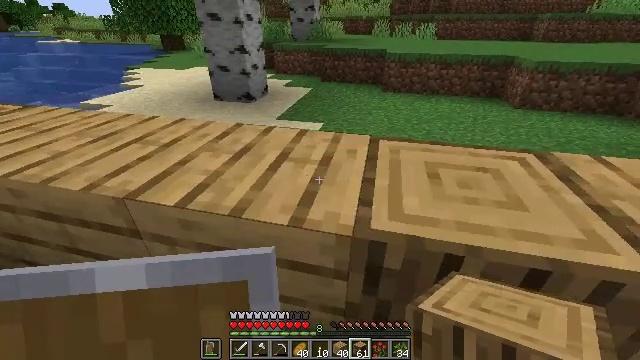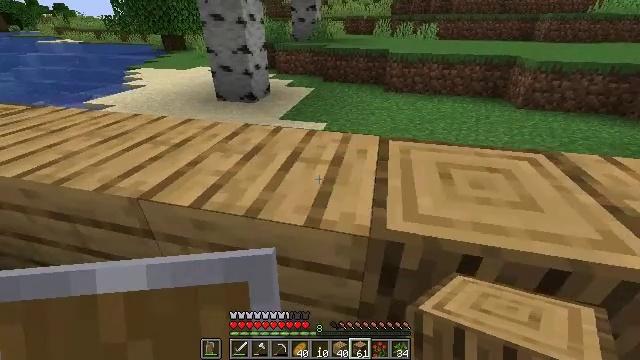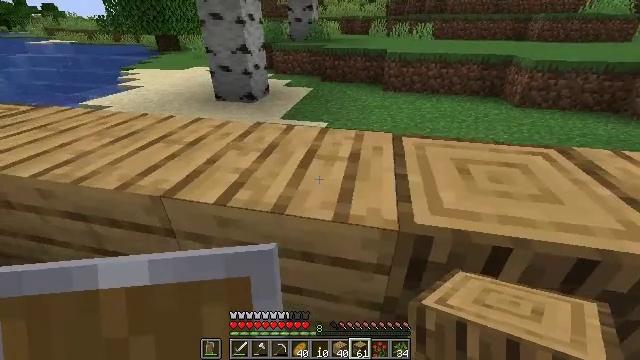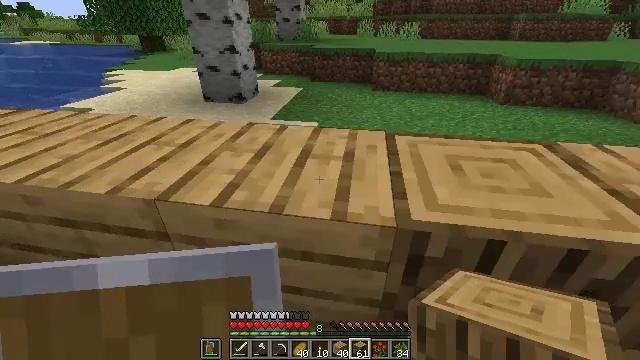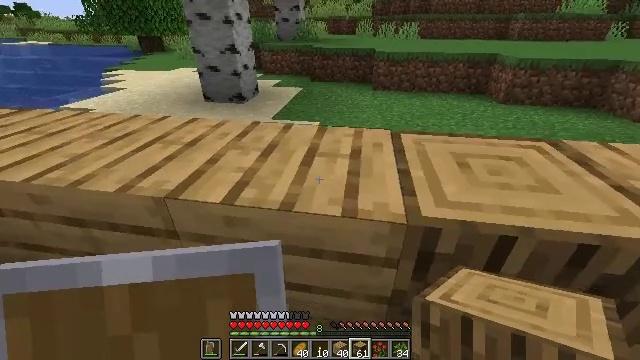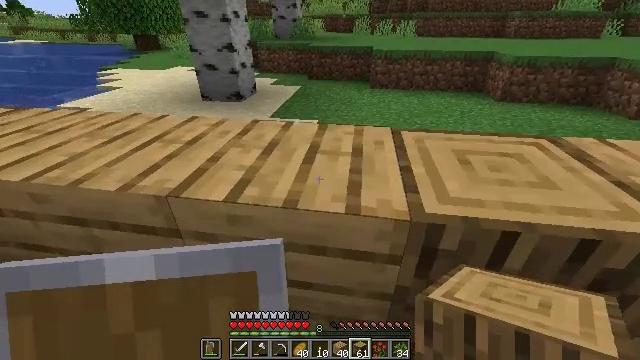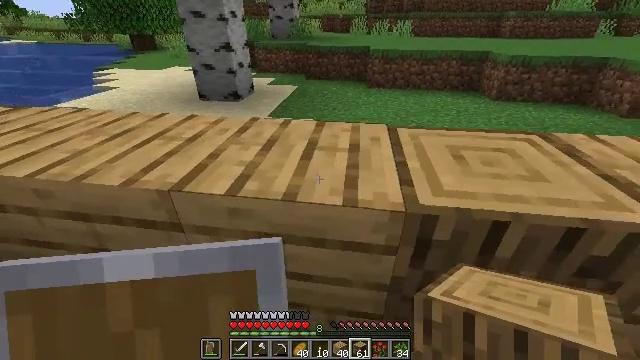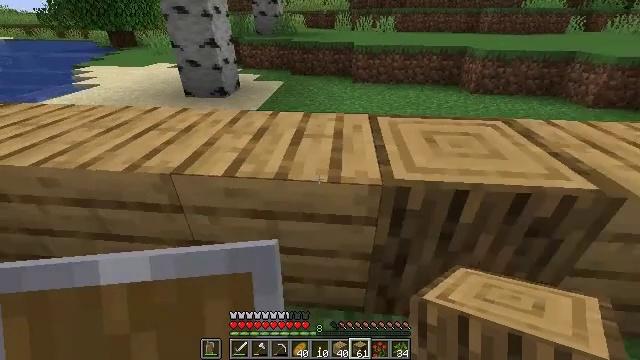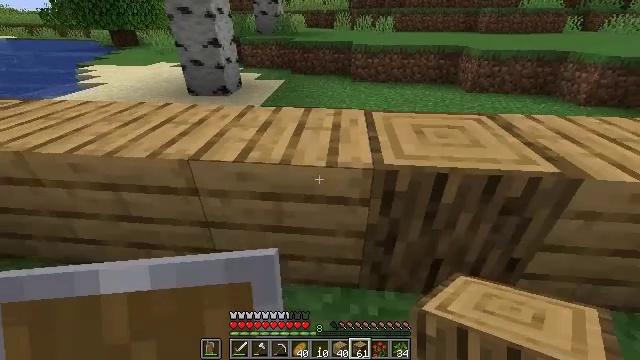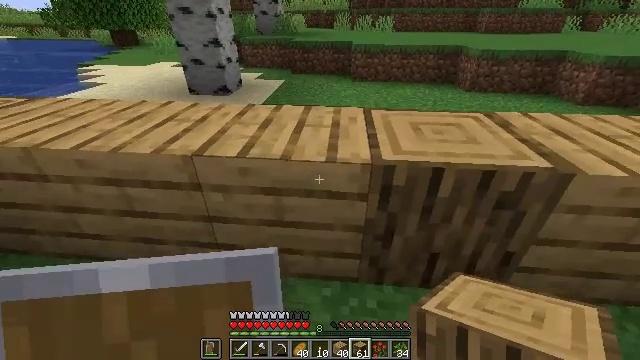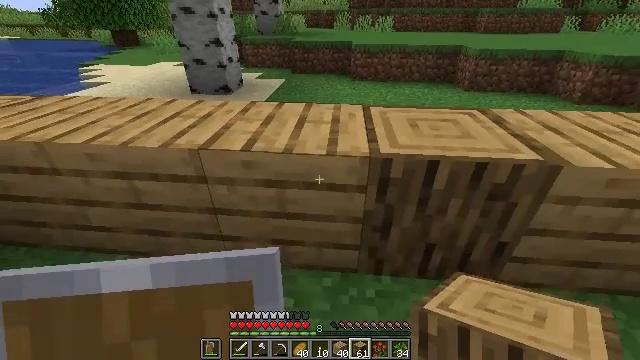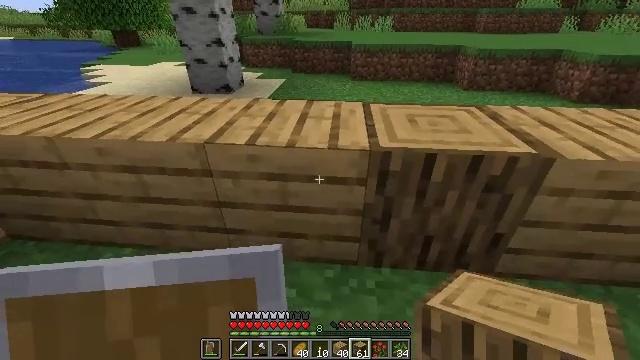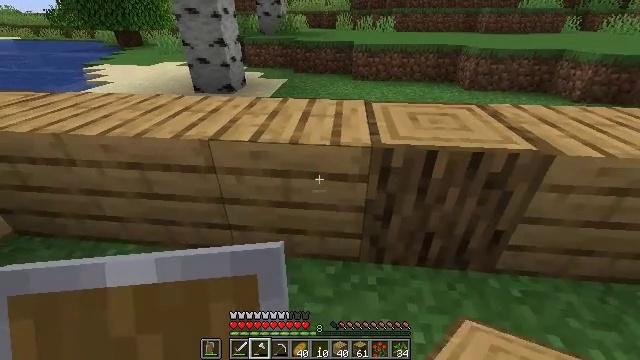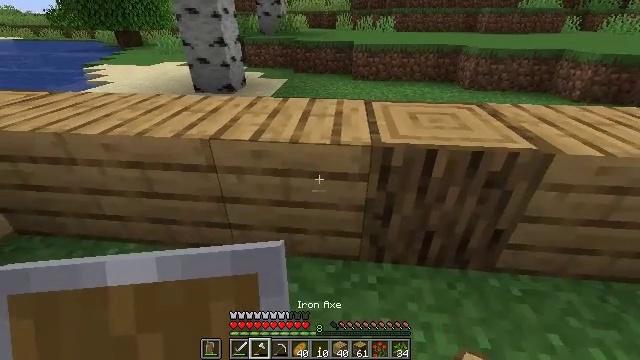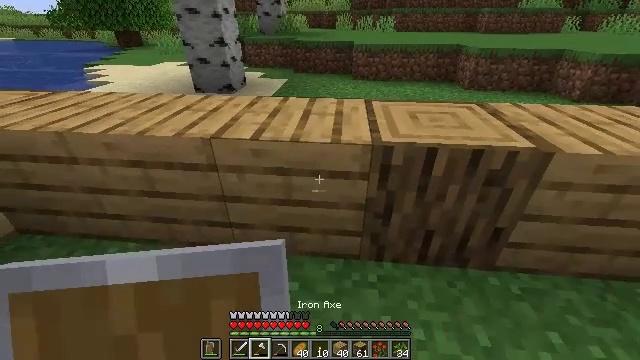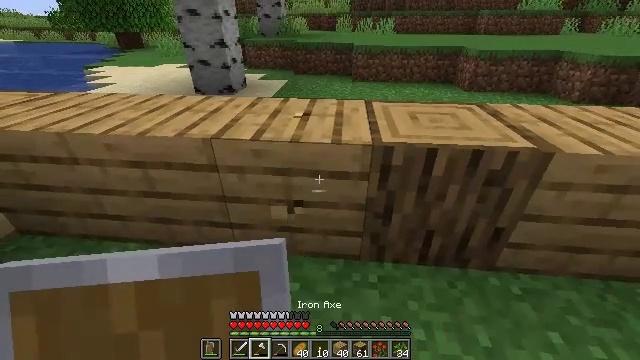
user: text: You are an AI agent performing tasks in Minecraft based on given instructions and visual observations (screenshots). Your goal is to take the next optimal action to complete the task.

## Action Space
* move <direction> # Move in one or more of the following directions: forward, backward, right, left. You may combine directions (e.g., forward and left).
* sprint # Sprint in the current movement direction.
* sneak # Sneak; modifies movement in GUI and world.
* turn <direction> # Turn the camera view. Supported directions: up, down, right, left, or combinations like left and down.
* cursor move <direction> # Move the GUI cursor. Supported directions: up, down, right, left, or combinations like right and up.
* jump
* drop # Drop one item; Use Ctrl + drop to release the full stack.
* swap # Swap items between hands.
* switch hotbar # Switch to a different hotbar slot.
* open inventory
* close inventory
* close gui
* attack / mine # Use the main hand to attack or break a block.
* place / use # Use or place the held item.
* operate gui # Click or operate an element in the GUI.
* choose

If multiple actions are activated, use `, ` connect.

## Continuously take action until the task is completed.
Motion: motion action
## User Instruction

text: Gather some oak planks.
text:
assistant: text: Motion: no_op
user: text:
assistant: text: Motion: turn right
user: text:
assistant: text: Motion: turn right
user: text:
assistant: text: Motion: no_op
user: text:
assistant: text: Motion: no_op
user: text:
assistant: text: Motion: move back
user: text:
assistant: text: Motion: move back, turn right
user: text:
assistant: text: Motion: move back
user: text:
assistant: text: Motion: no_op
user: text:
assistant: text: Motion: no_op
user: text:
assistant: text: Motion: no_op
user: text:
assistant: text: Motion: switch to hotbar 2
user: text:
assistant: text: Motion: switch to hotbar 2
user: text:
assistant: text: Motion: switch to hotbar 2
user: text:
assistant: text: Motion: attack / mine
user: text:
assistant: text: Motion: attack / mine
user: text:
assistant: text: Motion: attack / mine
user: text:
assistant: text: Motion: attack / mine
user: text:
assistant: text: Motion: attack / mine
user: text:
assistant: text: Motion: attack / mine
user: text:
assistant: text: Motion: attack / mine
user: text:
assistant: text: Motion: attack / mine
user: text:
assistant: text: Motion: attack / mine
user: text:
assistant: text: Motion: attack / mine
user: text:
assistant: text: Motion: attack / mine
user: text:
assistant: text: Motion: attack / mine
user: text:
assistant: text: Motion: move forward, attack / mine
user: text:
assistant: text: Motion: move forward, turn right
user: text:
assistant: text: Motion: move forward, turn right
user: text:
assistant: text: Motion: move forward and move right, turn right